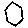
Label: hexagon